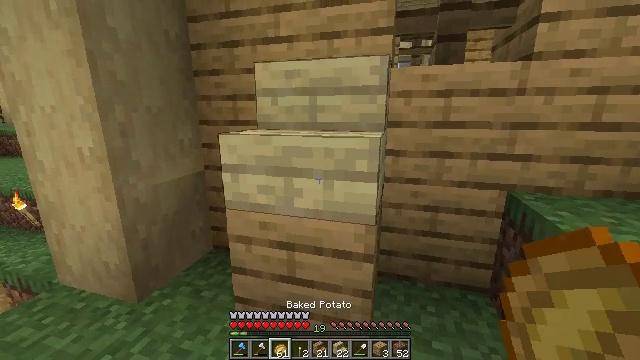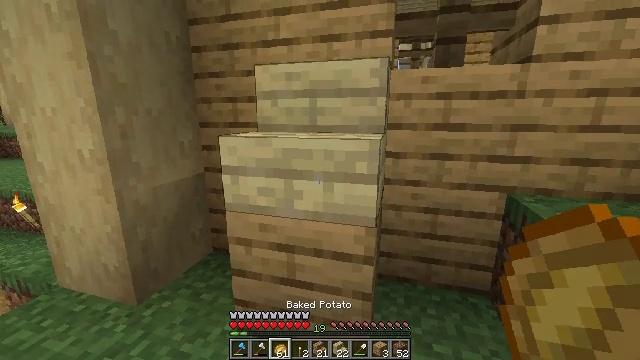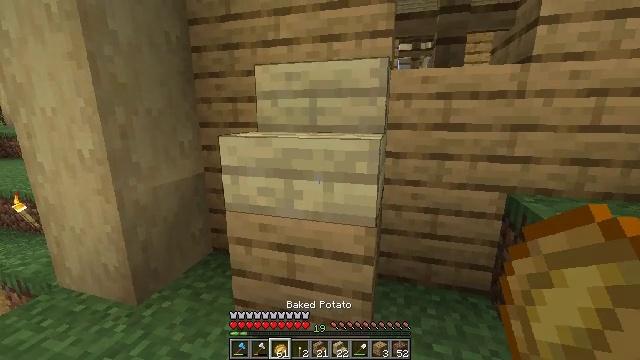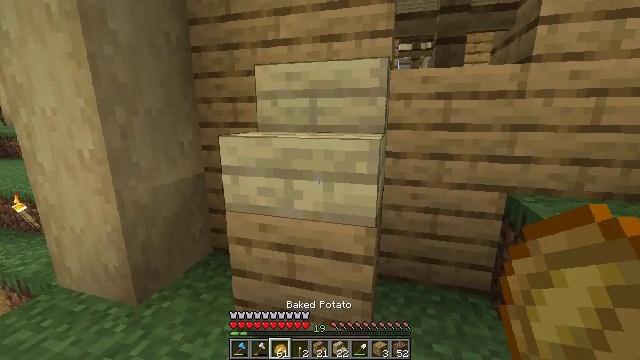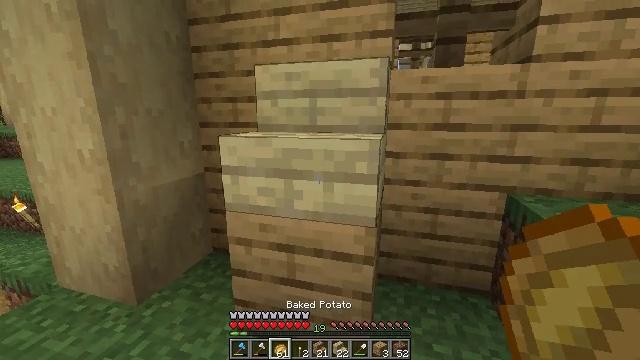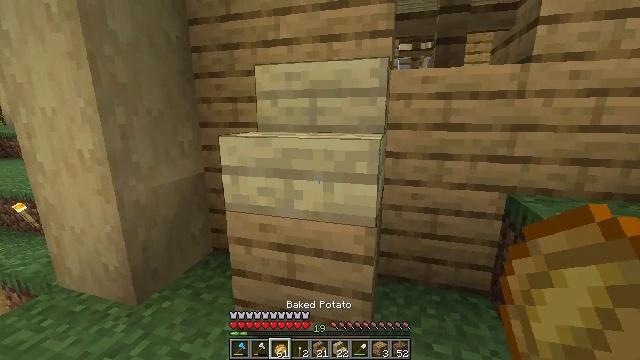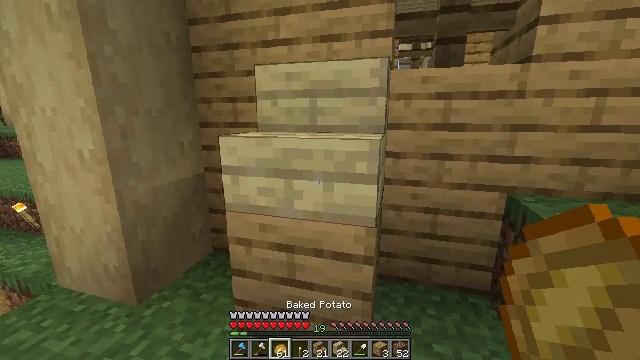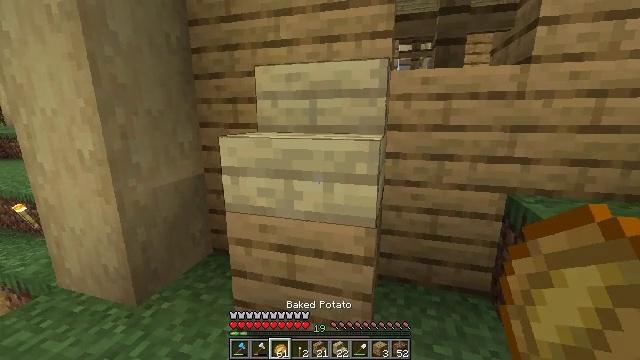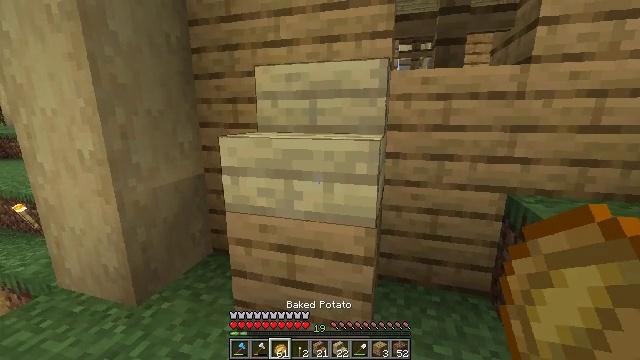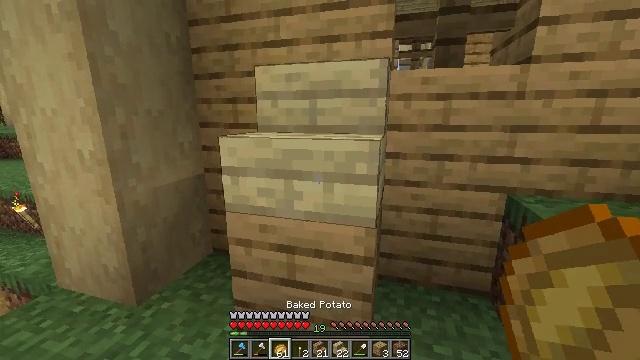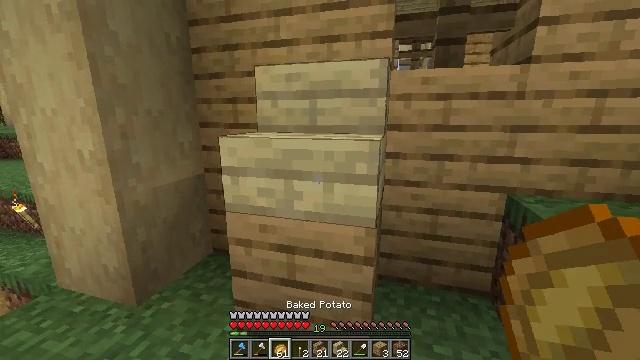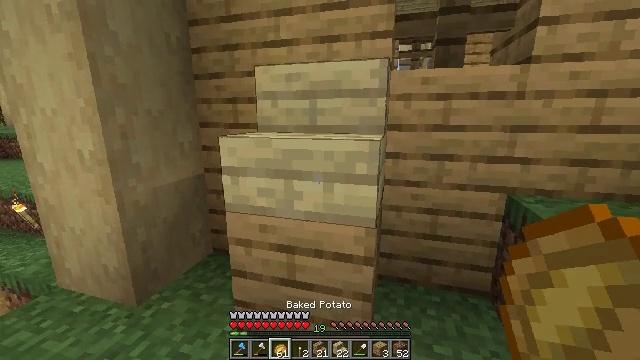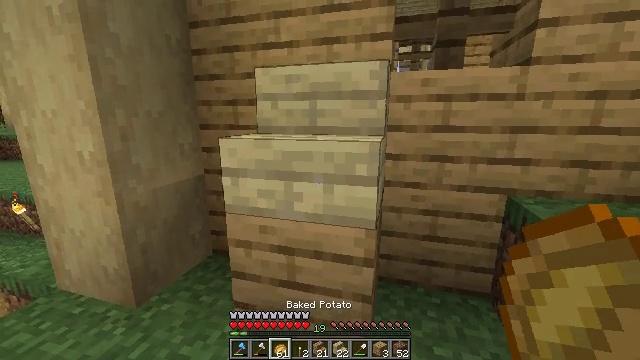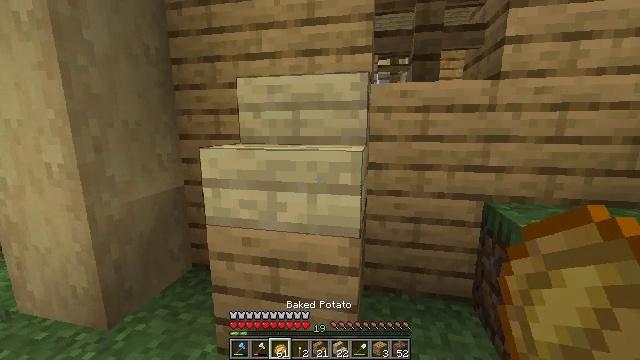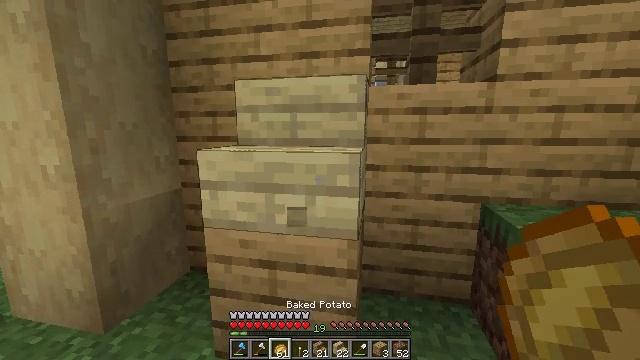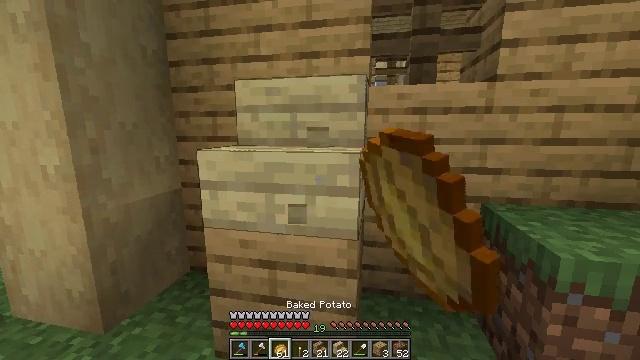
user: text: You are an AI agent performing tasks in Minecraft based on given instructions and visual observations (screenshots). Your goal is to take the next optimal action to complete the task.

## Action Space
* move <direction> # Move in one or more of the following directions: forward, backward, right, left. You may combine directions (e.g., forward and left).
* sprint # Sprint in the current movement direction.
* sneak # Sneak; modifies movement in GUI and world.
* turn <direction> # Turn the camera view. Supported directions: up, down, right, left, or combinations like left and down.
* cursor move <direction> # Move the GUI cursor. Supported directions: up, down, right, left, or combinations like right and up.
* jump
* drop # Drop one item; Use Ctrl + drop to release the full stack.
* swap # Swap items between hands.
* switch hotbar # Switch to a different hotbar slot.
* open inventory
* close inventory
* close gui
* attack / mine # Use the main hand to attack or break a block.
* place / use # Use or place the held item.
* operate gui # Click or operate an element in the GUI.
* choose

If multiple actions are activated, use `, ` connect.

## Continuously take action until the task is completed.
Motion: motion action
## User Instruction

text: Collect the birch stairs for reuse.
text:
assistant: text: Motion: no_op
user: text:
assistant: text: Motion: no_op
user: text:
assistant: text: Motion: no_op
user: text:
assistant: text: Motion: no_op
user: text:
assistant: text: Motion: no_op
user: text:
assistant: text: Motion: no_op
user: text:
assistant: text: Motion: no_op
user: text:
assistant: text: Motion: no_op
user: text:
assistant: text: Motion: no_op
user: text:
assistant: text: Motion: no_op
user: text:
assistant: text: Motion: no_op
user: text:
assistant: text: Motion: no_op
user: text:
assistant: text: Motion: turn right and up
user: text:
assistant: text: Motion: attack / mine
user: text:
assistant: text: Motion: attack / mine
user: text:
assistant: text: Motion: attack / mine
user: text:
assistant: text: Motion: attack / mine
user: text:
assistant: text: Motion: attack / mine
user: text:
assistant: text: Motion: attack / mine
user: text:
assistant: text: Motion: attack / mine
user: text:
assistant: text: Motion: attack / mine
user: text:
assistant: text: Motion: no_op
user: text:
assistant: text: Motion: no_op
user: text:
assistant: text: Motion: no_op
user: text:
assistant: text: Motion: no_op
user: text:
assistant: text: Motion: no_op
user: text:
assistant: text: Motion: attack / mine
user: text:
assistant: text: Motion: attack / mine
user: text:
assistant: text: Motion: attack / mine
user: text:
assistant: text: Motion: attack / mine